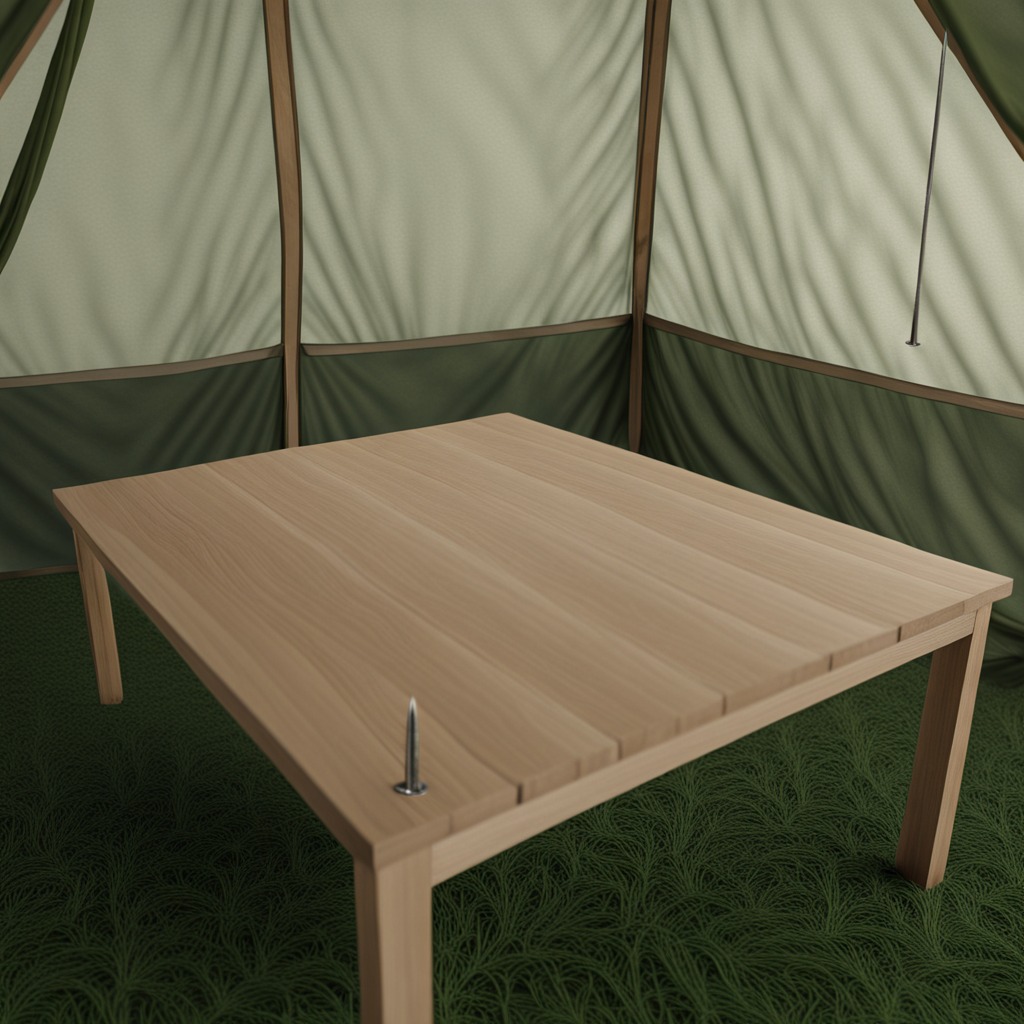
A iron nail lies on a wooden table inside a jungle field workshop tent.